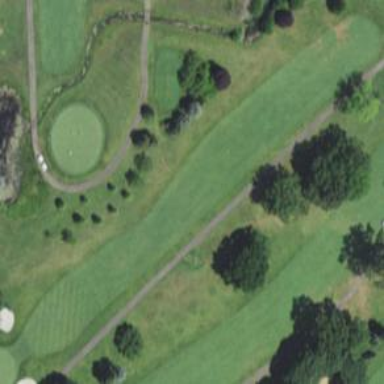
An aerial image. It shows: Golf fairway surrounded by grass.